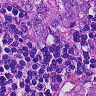
Metastatic tissue present: yes